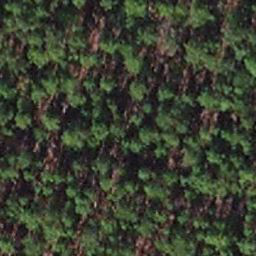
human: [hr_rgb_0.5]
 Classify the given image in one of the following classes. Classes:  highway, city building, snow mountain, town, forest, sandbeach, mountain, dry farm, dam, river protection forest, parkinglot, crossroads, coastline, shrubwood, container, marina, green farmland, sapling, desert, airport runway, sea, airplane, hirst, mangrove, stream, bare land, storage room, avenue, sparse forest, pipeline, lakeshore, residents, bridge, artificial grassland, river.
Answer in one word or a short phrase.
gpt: sapling